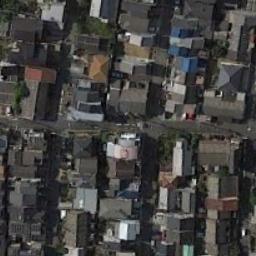
Label: residential